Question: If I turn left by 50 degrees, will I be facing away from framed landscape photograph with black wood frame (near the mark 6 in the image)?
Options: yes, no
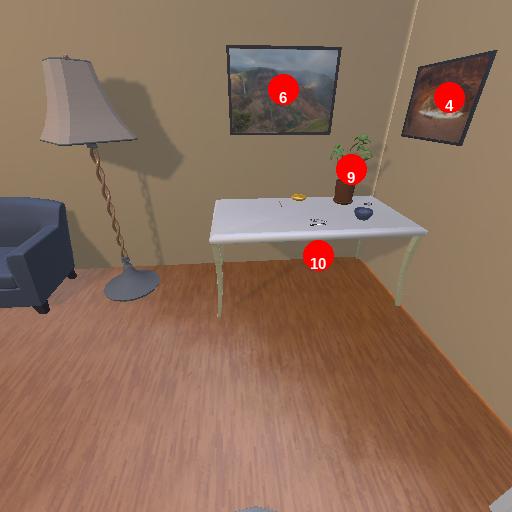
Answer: yes